Question: i want my tree view shown as folows.
this is the code i am using.
'''
procedure TForm1.FormShow(Sender: TObject);
begin
TreeView1.FullExpand
end;
procedure TForm1.TreeView1CustomDrawItem(Sender: TCustomTreeView;
Node: TTreeNode; State: TCustomDrawState; var DefaultDraw: Boolean);
const
_Right = 100;
_Left = 50;
var
R : TRect;
begin
if Node.Level = 0 then
begin
R := Node.DisplayRect(true);
R.Right := R.Right + _Right;
R.Left := R.Left + _Left;
Sender.Canvas.Brush.Color := clRed;
Sender.Canvas.FillRect(R);
end;
end;
'''
the problem is i can extend the R.right but cannot extend the R.left...
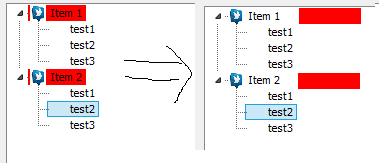
Answer: If you do the drawing in the'OnAdvancedCustomDrawItem' event, there are more options.
This does it for me (filtering out the cdPostPaint Stage):
'''
procedure TForm1.TreeView1AdvancedCustomDrawItem(Sender: TCustomTreeView;
Node: TTreeNode; State: TCustomDrawState; Stage: TCustomDrawStage;
var PaintImages, DefaultDraw: Boolean);
const
_Right = 100;
_Left = 50;
var
R : TRect;
begin
if (Node.Level = 0) and (stage = cdPostPaint) then
begin
R := Node.DisplayRect(true);
R.Right := R.Right + 2;
Sender.Canvas.FillRect(R); // Just clear default text area
R.Right := R.Right + _Right;
R.Left := R.Left + _Left;
Sender.Canvas.Brush.Color := clRed;
Sender.Canvas.FillRect(R);
{- Make sure writing text with transparent background }
SetBkMode( Sender.Canvas.Handle, TRANSPARENT );
Sender.Canvas.TextOut(R.Left,R.Top,Node.Text);
PaintImages := true;
DefaultDraw := false;
end;
end;
'''